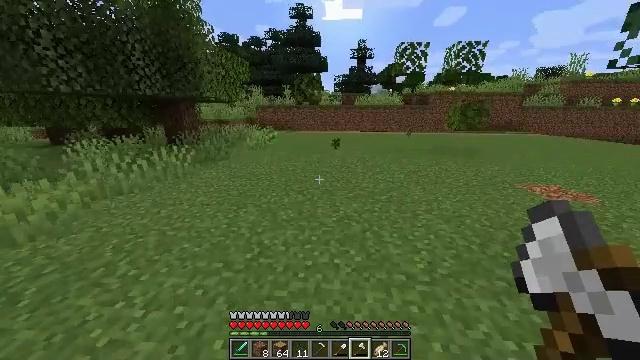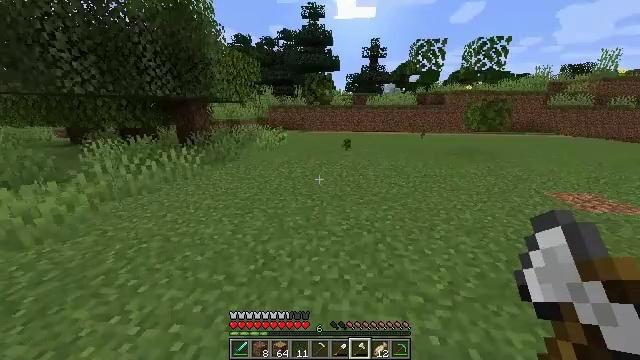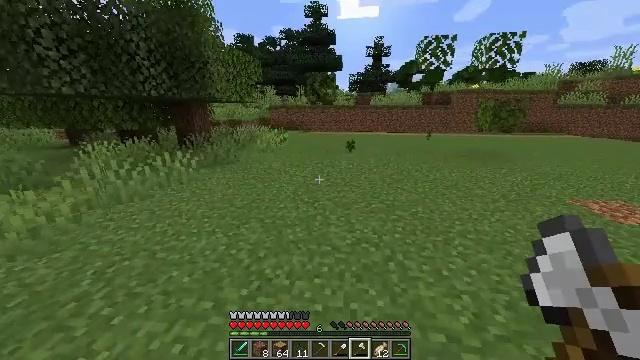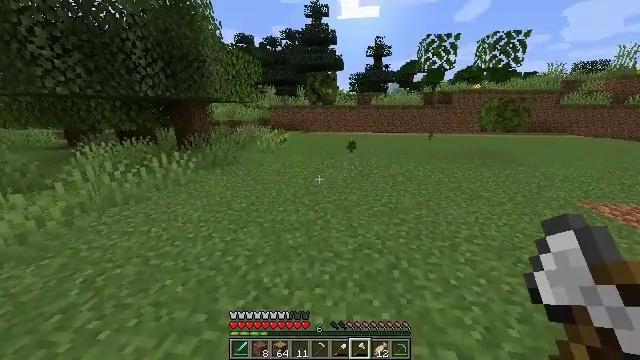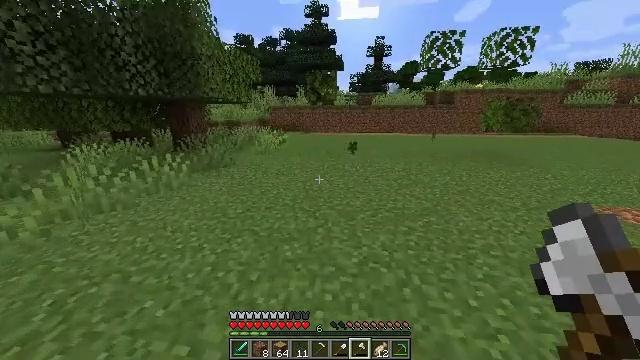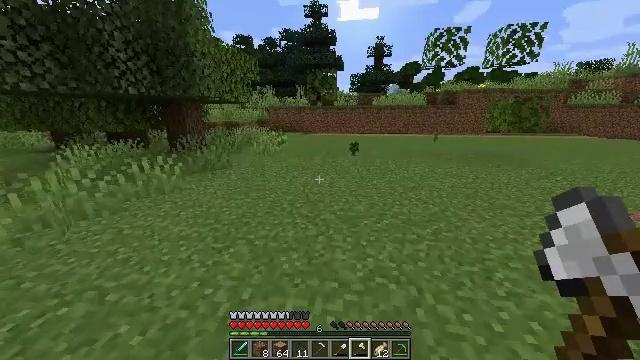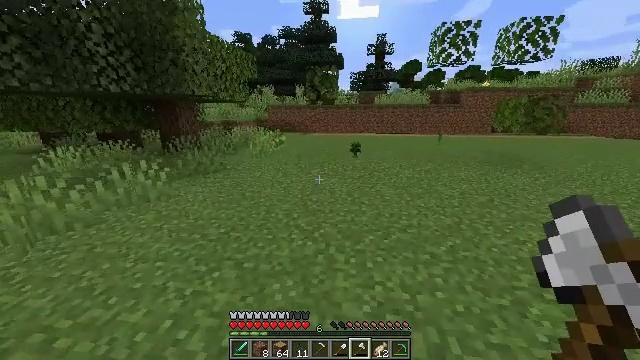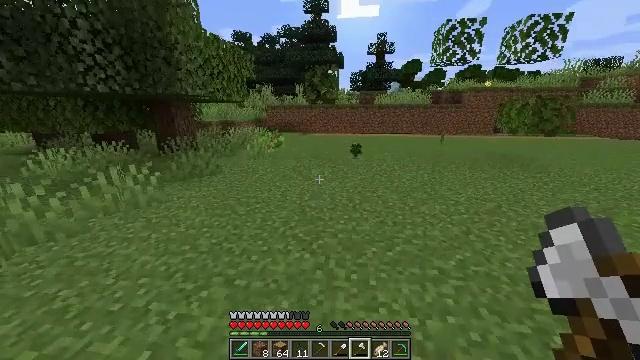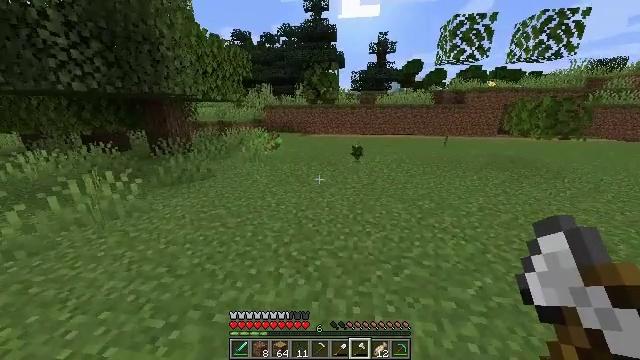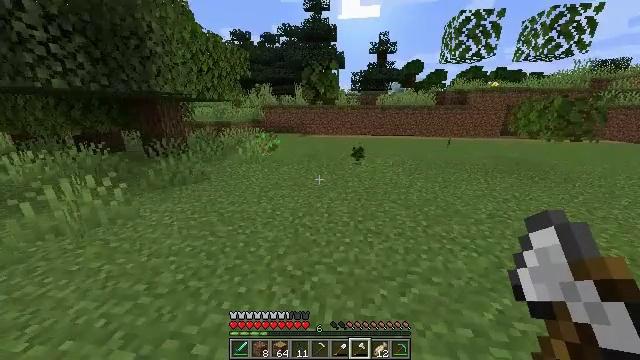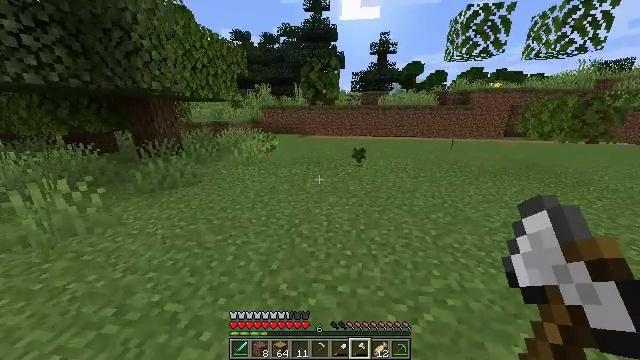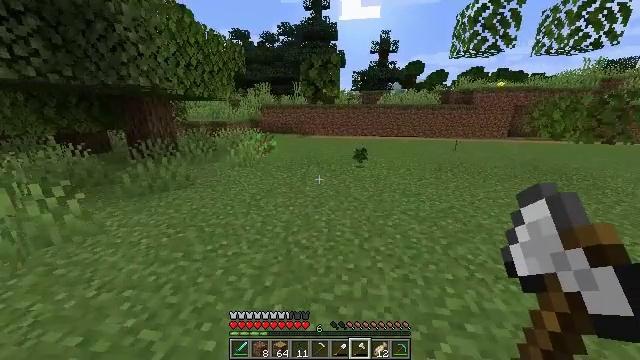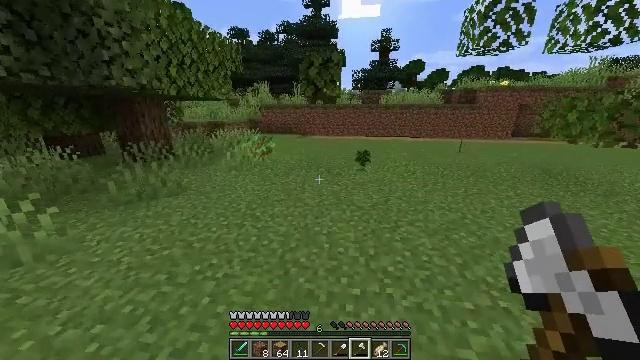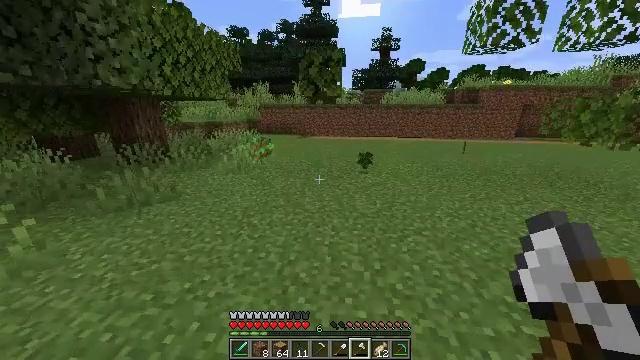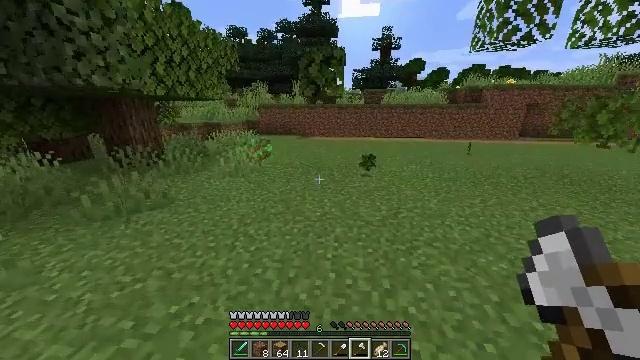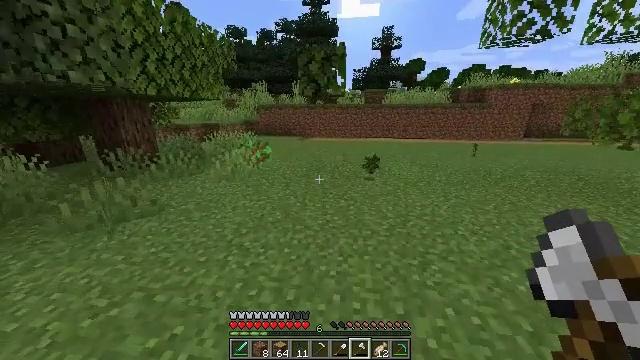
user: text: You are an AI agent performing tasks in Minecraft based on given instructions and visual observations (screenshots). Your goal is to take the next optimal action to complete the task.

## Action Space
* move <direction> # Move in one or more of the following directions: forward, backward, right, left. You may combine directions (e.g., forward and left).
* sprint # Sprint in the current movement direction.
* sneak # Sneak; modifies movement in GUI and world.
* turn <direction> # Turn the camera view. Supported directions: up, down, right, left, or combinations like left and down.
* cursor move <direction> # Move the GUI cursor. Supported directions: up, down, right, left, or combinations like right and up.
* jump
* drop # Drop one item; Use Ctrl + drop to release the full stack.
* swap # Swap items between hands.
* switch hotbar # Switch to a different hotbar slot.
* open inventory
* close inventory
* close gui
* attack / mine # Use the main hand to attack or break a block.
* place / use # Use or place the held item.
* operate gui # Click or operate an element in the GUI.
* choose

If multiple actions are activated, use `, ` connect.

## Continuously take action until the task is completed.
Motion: motion action
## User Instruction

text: Harvest the oak sapling.
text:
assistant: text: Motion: move forward, turn left
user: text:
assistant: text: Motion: move forward
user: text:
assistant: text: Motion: move forward
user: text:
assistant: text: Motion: move forward
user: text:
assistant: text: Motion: move forward
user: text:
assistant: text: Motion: move forward
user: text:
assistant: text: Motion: move forward
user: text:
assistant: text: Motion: move forward
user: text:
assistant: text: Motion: move forward
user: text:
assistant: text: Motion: move forward
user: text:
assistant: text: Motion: move forward
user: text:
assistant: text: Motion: move forward
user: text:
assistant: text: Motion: move forward
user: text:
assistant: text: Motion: move forward
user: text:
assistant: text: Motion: move forward
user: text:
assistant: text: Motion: move forward
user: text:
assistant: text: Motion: move forward, turn right
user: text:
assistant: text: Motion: move forward, turn right
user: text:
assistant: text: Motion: move forward
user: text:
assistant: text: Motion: move forward
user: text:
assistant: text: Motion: move forward
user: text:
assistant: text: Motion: move forward and move right
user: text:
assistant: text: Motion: move forward and move right
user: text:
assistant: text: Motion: move forward and move right
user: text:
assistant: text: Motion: move forward and move right
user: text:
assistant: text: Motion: move forward and move right
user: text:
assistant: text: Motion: move forward
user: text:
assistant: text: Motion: move forward
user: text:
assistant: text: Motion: move forward
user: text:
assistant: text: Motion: move forward, turn right